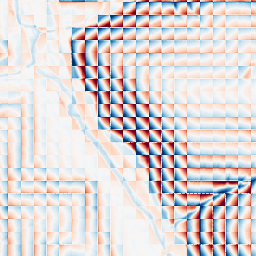
Category: wavelet
Decomposition family: wavelet_biorthogonal
Decomposition parameters: wavelet: bior1.3
level: 4
Upsampling method: regularized
Upsampling parameters: scale: 4
lambda_reg: 0.01
Upsampling scale: 4